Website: walmart
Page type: gifting
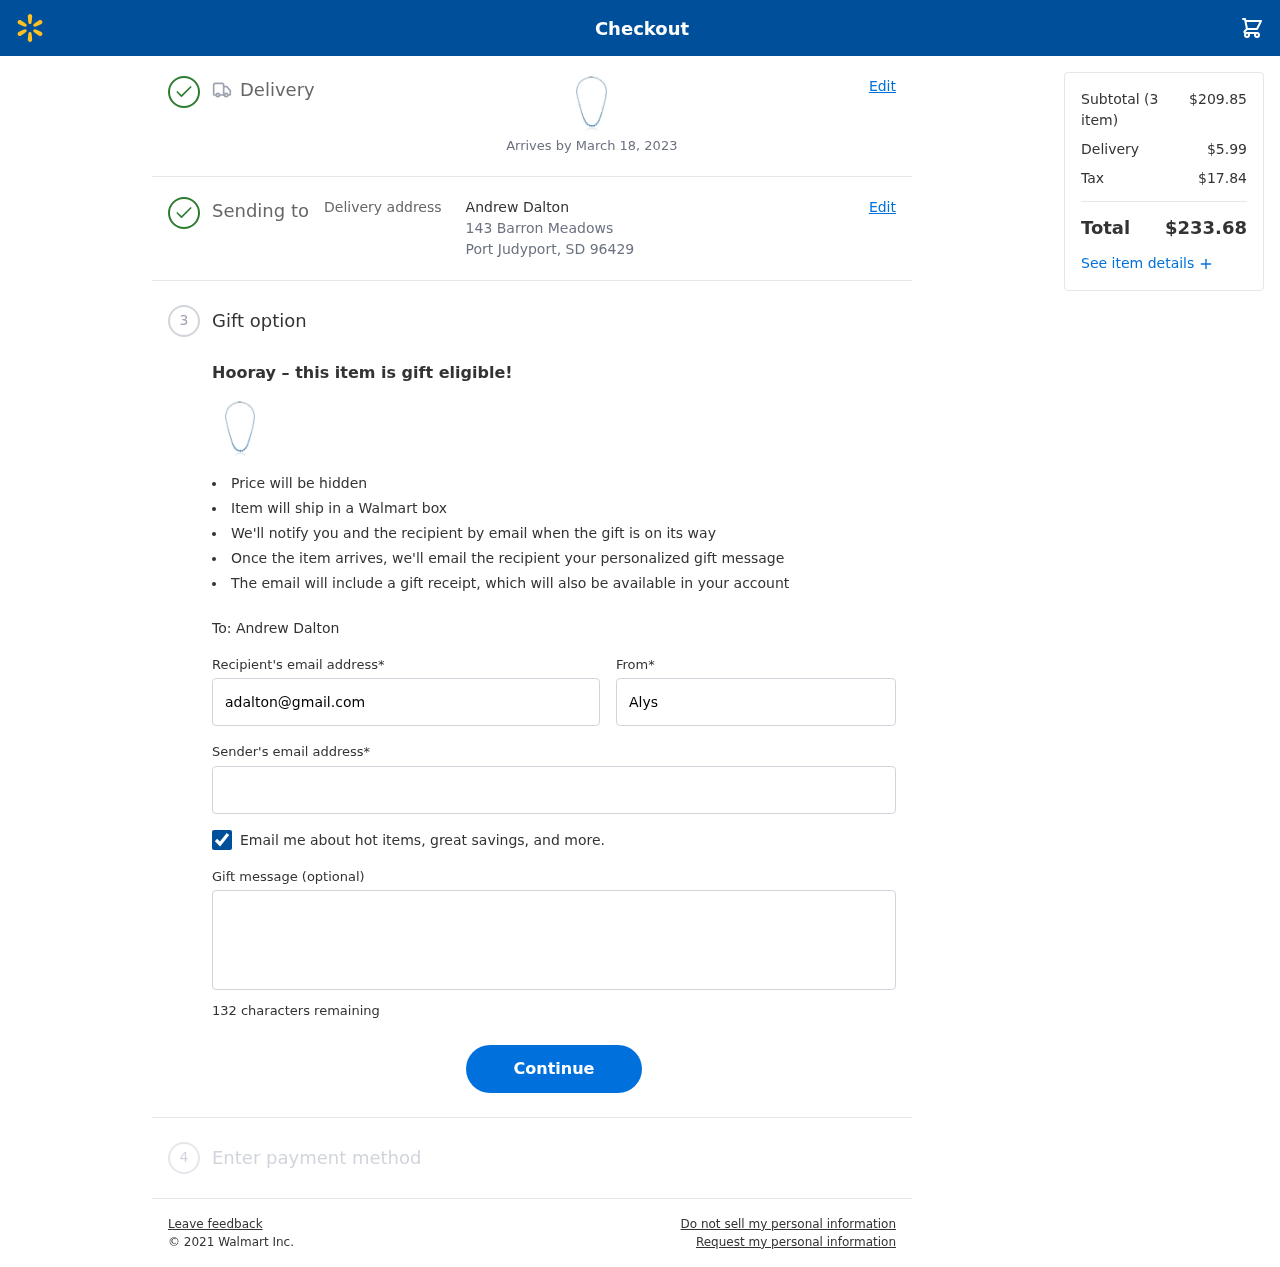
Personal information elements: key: PII_CITY_STATE_ZIP
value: Port Judyport, SD 96429
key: PII_EMAIL
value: ahernandez@hotmail.com
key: PII_FIRSTNAME
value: Alyssa
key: PII_GIFT_EMAIL
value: adalton@gmail.com
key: PII_GIFT_FULLNAME
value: Andrew Dalton
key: PII_GIFT_MESSAGE
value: Hey Andrew, I spotted this beautiful piece and thought it would add some sparkle to your style. Just a little something to brighten your day! Enjoy wearing it!
Alyssa
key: PII_STREET
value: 143 Barron Meadows
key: PII_GIFT_FIRSTNAME
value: Andrew
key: PII_GIFT_LASTNAME
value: Dalton
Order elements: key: ORDER_DELIVERY_DATE
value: Arrives by March 18, 2023
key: ORDER_NUM_ITEMS
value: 3
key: ORDER_SUBTOTAL
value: $209.85
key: ORDER_SHIPPING_COST
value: $5.99
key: ORDER_TAX
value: $17.84
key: ORDER_TOTAL
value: $233.68